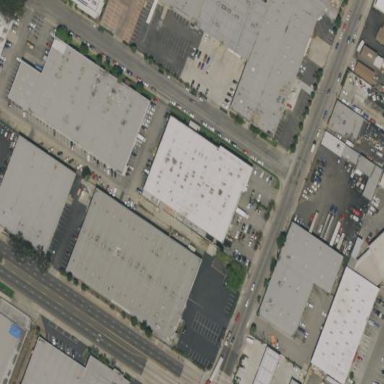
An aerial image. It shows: Warehouse.